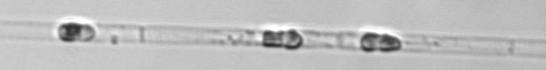
Label: Dactyliosolen_blavyanus